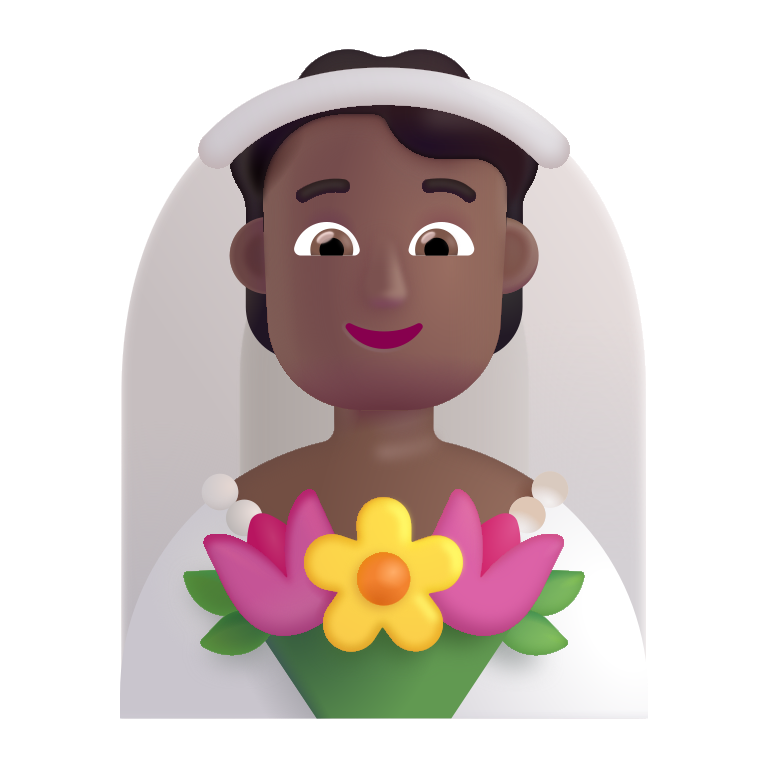
person with veil color  dark